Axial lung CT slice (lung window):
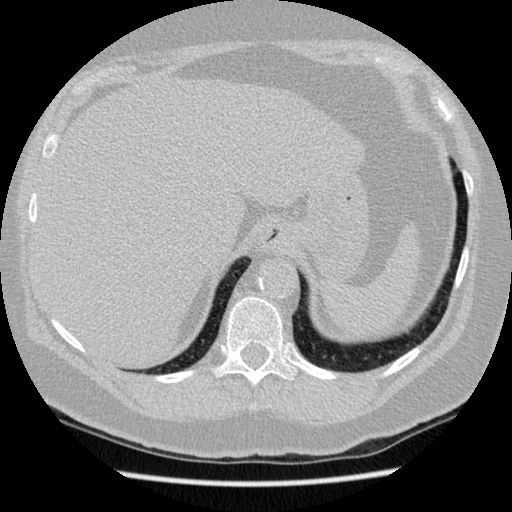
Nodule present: no